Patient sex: M
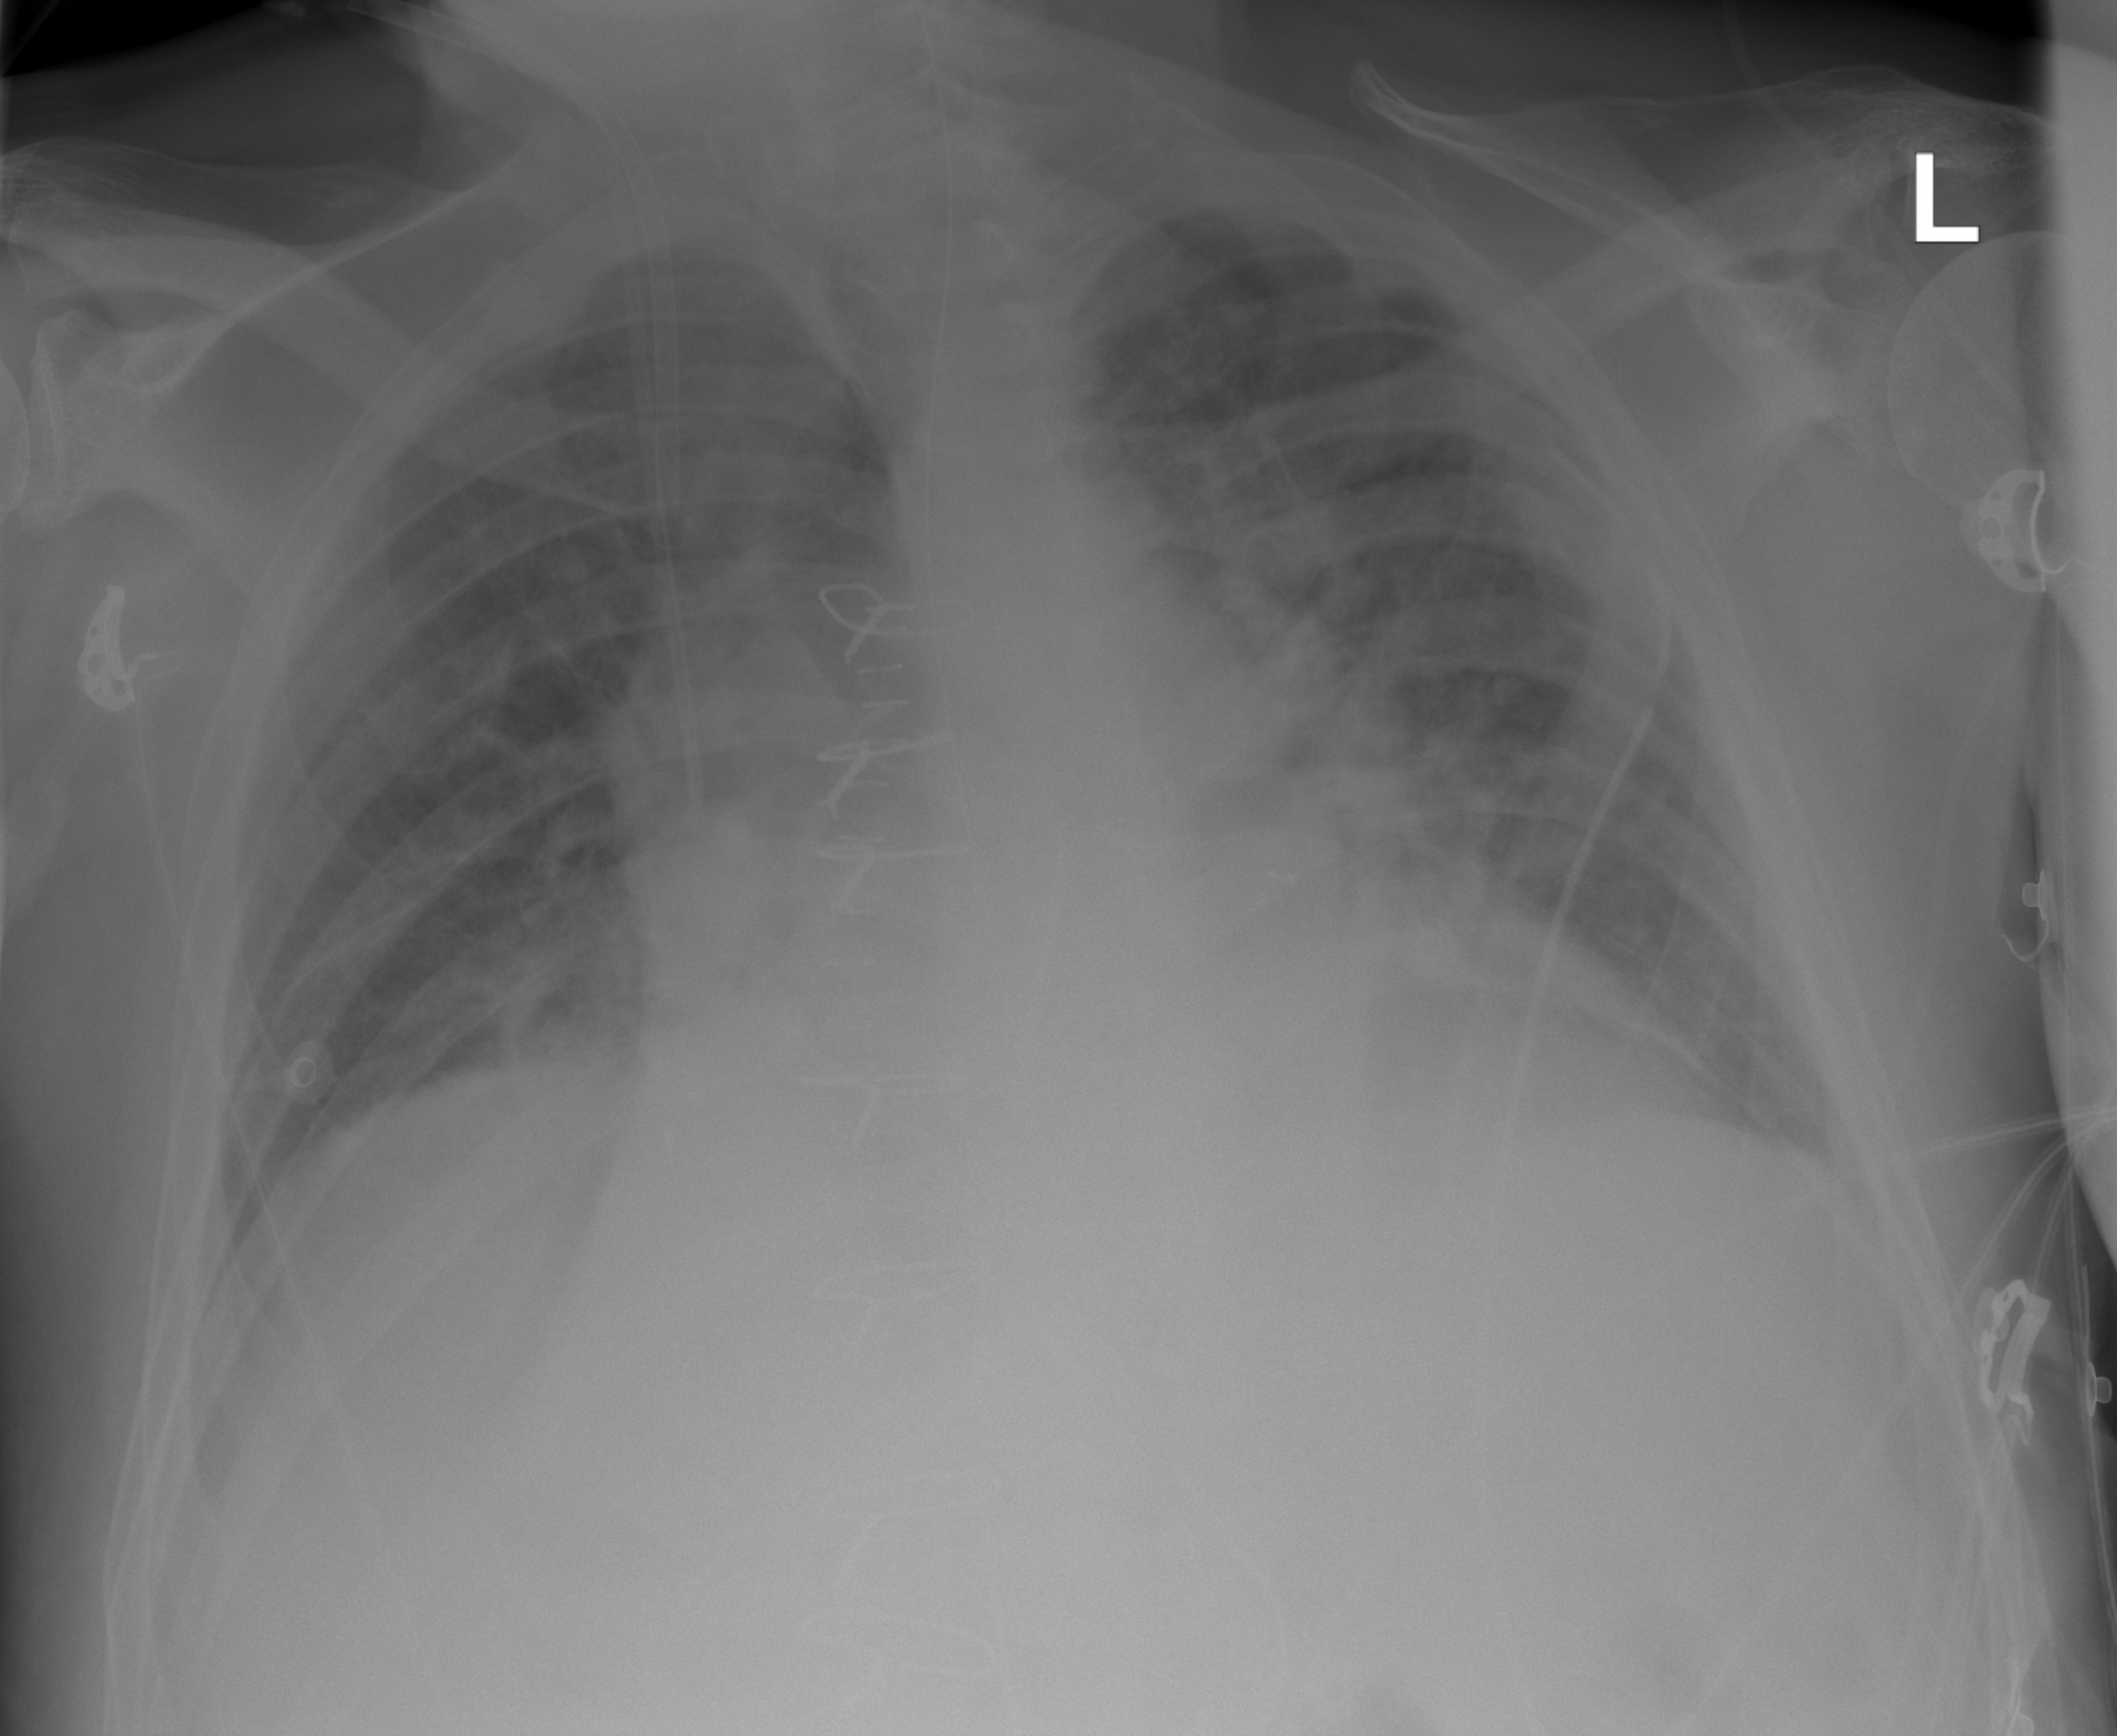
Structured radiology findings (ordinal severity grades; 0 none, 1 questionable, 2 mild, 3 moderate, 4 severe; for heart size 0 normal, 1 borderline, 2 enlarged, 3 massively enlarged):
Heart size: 2
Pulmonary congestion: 0
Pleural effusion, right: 2
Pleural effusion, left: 2
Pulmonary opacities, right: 0
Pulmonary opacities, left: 0
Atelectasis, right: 2
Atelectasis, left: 0